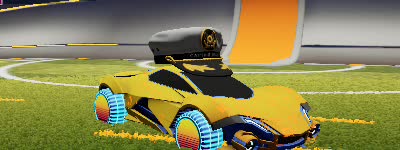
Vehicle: werewolf